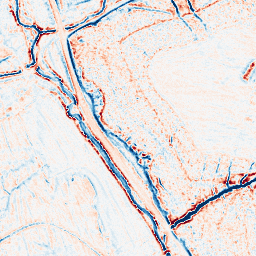
Category: edge_preserving
Decomposition family: bilateral
Decomposition parameters: d: 9
sigma_color: 25
sigma_space: 100
Upsampling method: regularized
Upsampling parameters: scale: 4
lambda_reg: 0.001
Upsampling scale: 4